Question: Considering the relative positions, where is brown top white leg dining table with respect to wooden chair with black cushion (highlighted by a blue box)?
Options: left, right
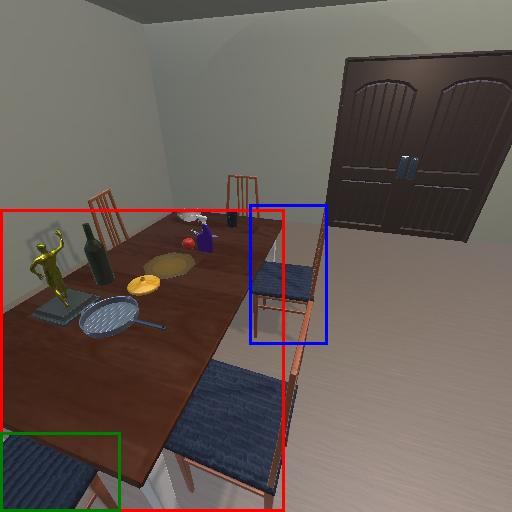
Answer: left